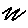
Label: zigzag